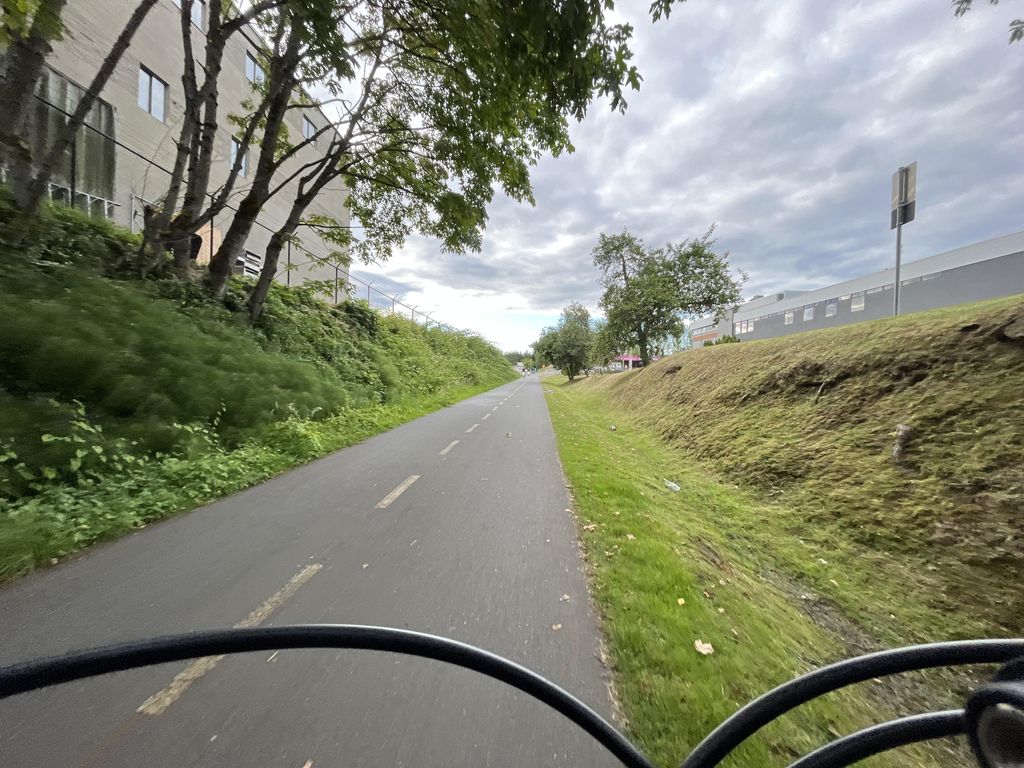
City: victoria